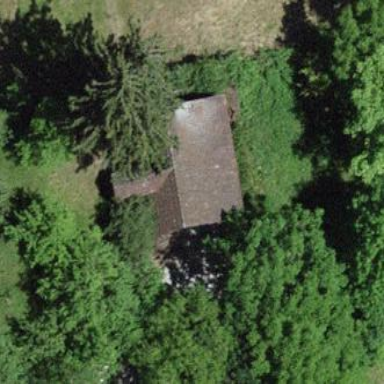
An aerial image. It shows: Barn.